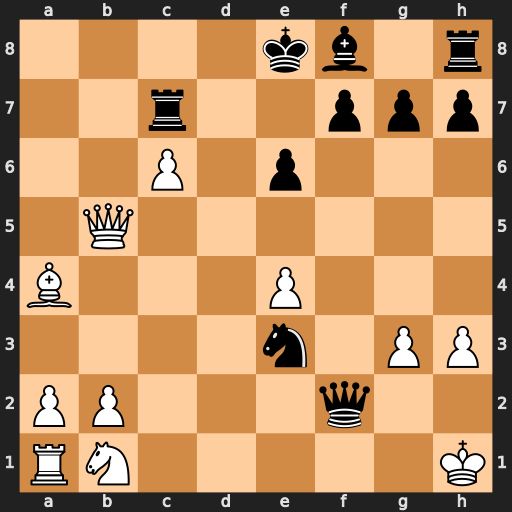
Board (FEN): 4kb1r/2r2ppp/2P1p3/1Q6/B3P3/4n1PP/PP3q2/RN5K
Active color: w
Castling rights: k
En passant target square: -
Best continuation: Qb8+ Ke7 Qxc7+ Kf6 Qf4+ Qxf4 gxf4